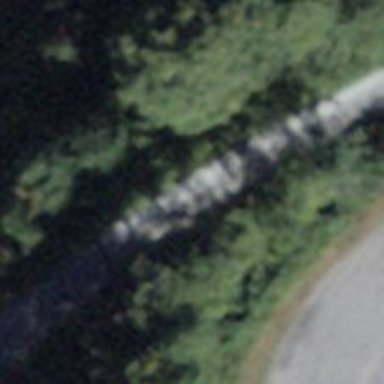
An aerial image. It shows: Well-maintained track road of grade 1.